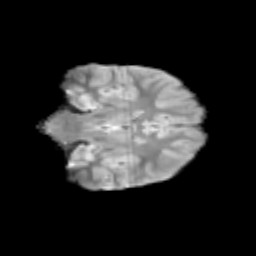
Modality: T2w
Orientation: coronal
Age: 11
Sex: female
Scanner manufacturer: siemens
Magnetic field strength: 3 T
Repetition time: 3.8 s
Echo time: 0.07 s